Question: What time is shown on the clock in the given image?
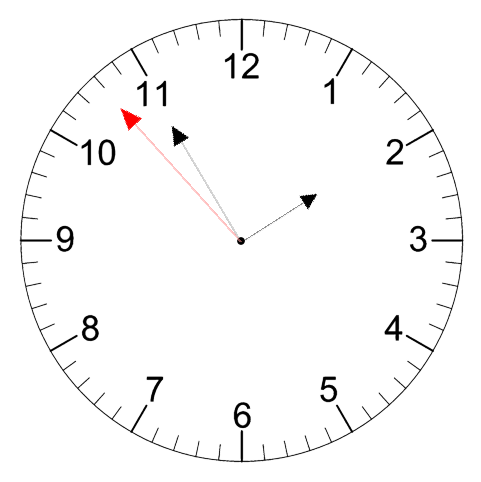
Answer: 01:54:53